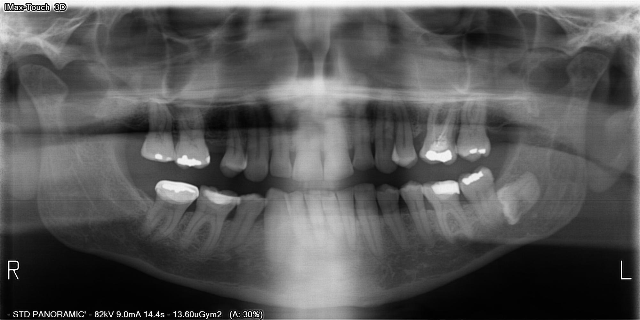
adult